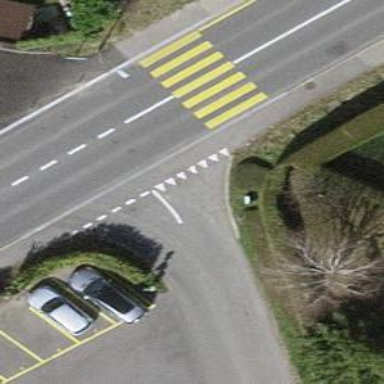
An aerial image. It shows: Road with "give way" sign.